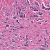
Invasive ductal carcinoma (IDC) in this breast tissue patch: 0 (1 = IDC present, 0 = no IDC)